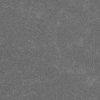
Atmospheric dust classification: dusty